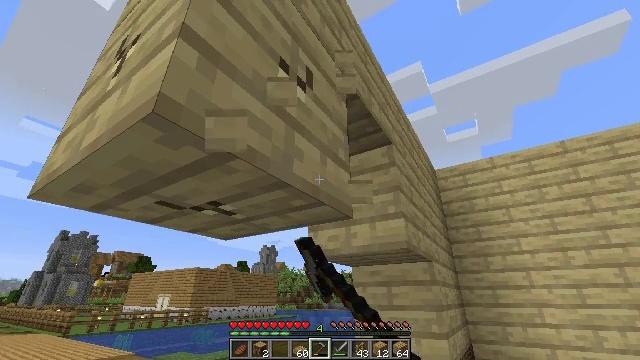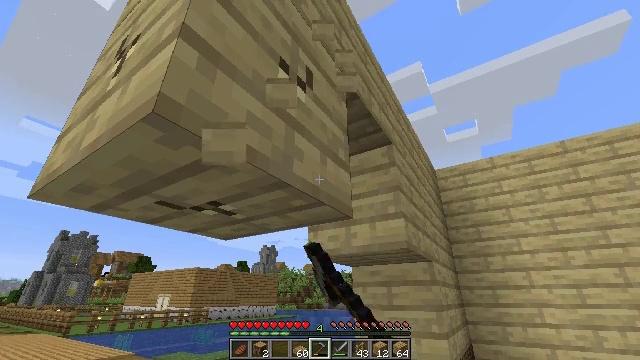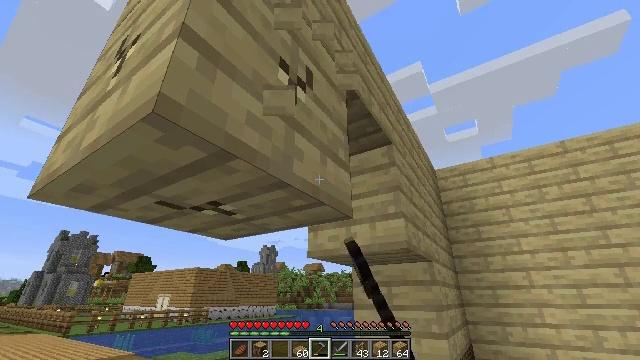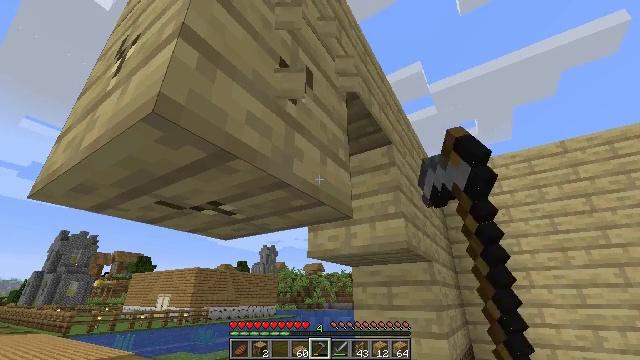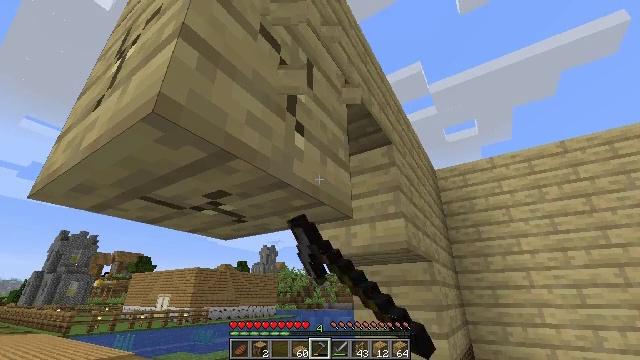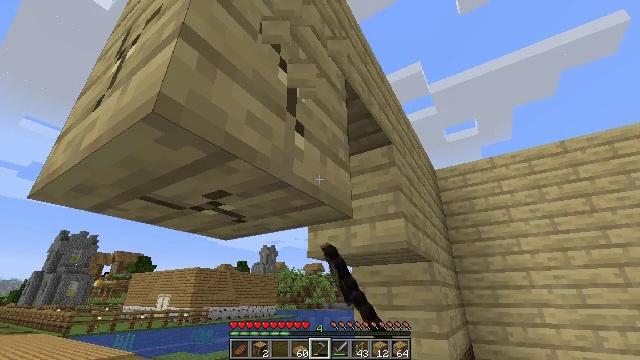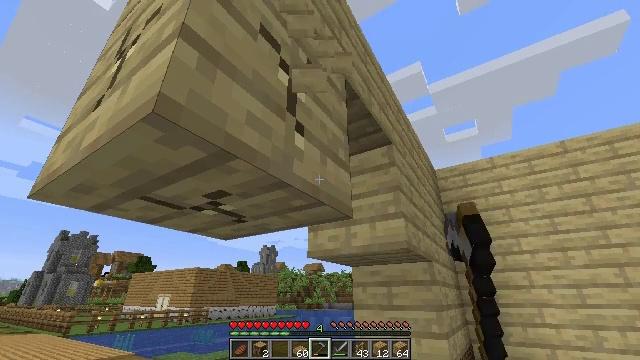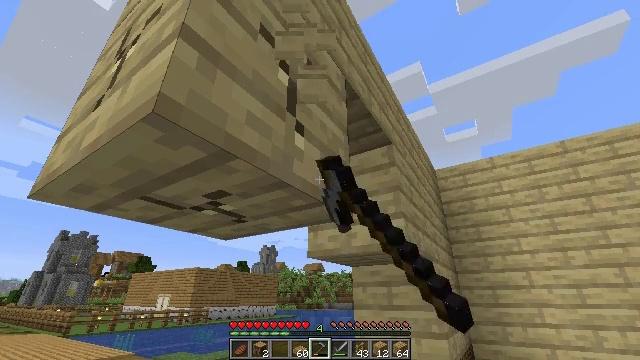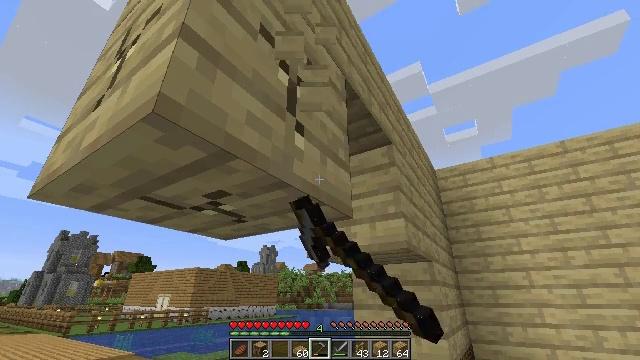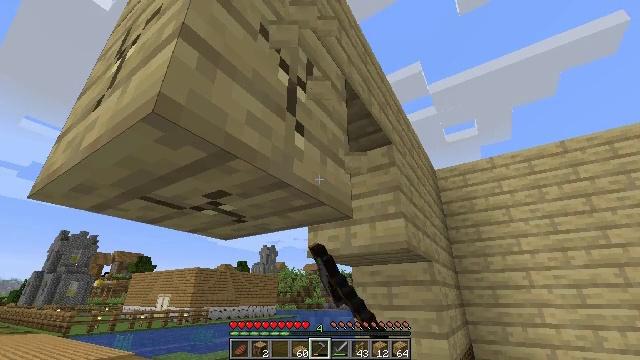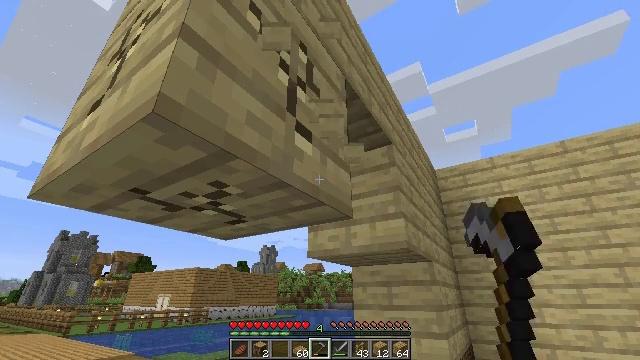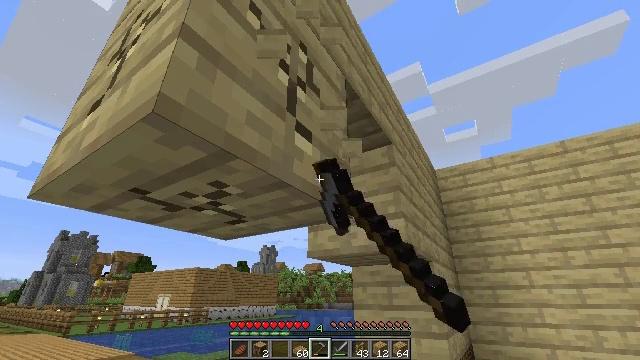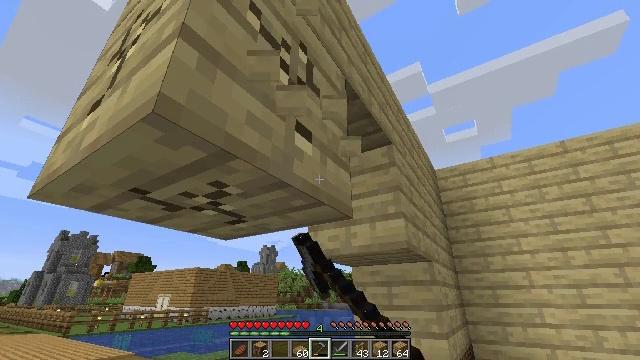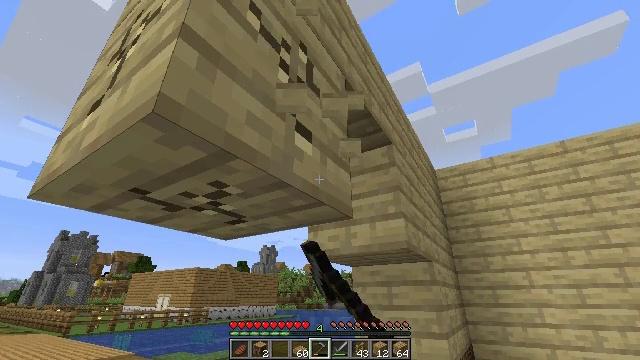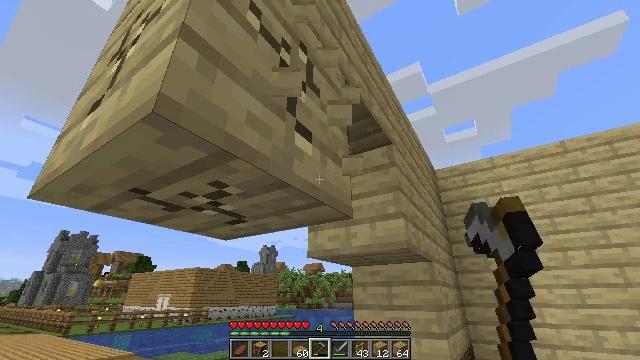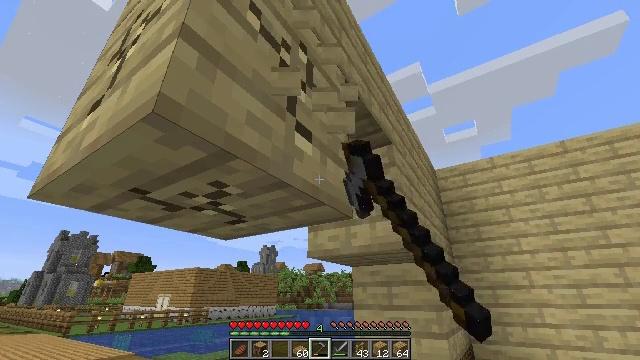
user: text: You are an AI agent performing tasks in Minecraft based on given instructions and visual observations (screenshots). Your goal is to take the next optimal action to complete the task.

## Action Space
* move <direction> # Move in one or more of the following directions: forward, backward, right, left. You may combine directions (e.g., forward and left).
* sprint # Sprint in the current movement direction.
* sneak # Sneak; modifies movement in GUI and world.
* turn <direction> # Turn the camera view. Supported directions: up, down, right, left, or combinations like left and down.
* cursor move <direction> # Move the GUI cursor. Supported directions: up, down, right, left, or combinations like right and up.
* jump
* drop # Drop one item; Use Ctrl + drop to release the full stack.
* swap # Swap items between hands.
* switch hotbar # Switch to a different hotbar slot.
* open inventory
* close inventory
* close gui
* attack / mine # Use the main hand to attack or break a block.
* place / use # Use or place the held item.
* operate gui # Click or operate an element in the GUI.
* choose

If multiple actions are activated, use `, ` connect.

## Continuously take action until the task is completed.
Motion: motion action
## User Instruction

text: Mine the birch planks.
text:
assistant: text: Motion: attack / mine
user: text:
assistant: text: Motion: attack / mine
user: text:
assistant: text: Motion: attack / mine
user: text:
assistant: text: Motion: attack / mine
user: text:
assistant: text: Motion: attack / mine
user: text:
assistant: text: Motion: attack / mine
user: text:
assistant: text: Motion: attack / mine
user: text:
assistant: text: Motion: attack / mine
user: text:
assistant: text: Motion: attack / mine
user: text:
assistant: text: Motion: attack / mine
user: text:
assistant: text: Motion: attack / mine
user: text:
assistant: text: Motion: attack / mine
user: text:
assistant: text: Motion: attack / mine
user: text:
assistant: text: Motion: attack / mine
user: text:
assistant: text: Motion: attack / mine
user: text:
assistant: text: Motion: attack / mine
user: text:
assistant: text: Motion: attack / mine
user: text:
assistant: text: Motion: attack / mine
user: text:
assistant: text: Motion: attack / mine
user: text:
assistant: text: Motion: attack / mine
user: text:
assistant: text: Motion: attack / mine
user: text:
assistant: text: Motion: attack / mine
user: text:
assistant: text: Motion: attack / mine
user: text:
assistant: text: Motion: attack / mine
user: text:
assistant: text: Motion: attack / mine
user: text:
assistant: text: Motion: attack / mine
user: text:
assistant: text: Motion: attack / mine
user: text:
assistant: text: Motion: attack / mine
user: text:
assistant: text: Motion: attack / mine
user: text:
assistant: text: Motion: attack / mine